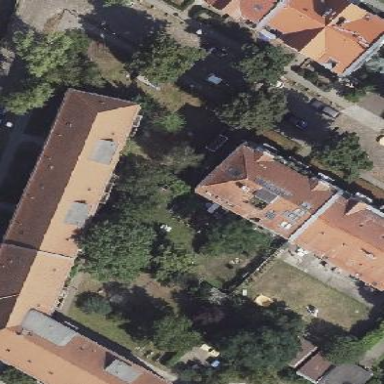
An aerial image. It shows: Hipped roof apartment building.